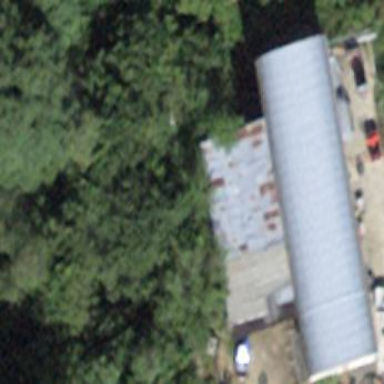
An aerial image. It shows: Cowshed building.